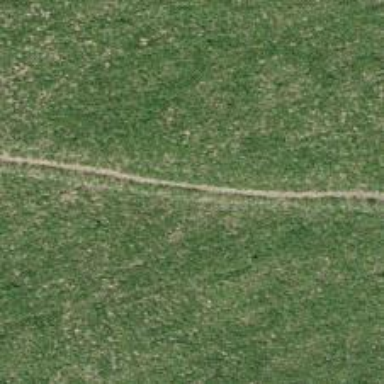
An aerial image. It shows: Grass track with grade4 surface.